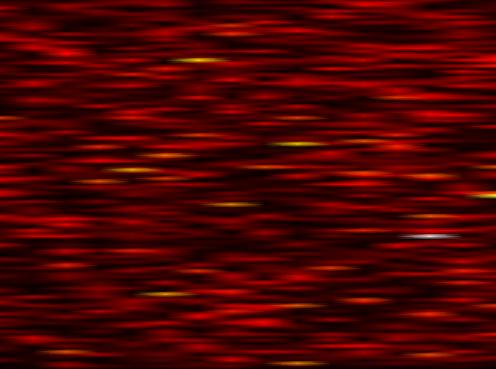
Label: OFDM